Field crop: tomato
Growth stage: 1
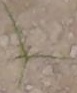
Species: cyperus